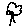
Label: tree